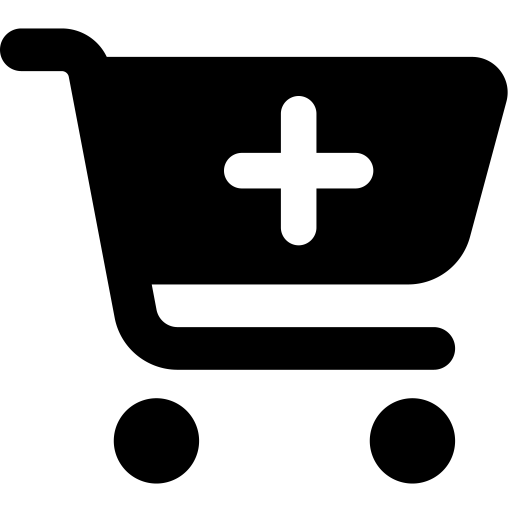
Tags: icon, FontAwesome, fa-icon, solid, cart, plus